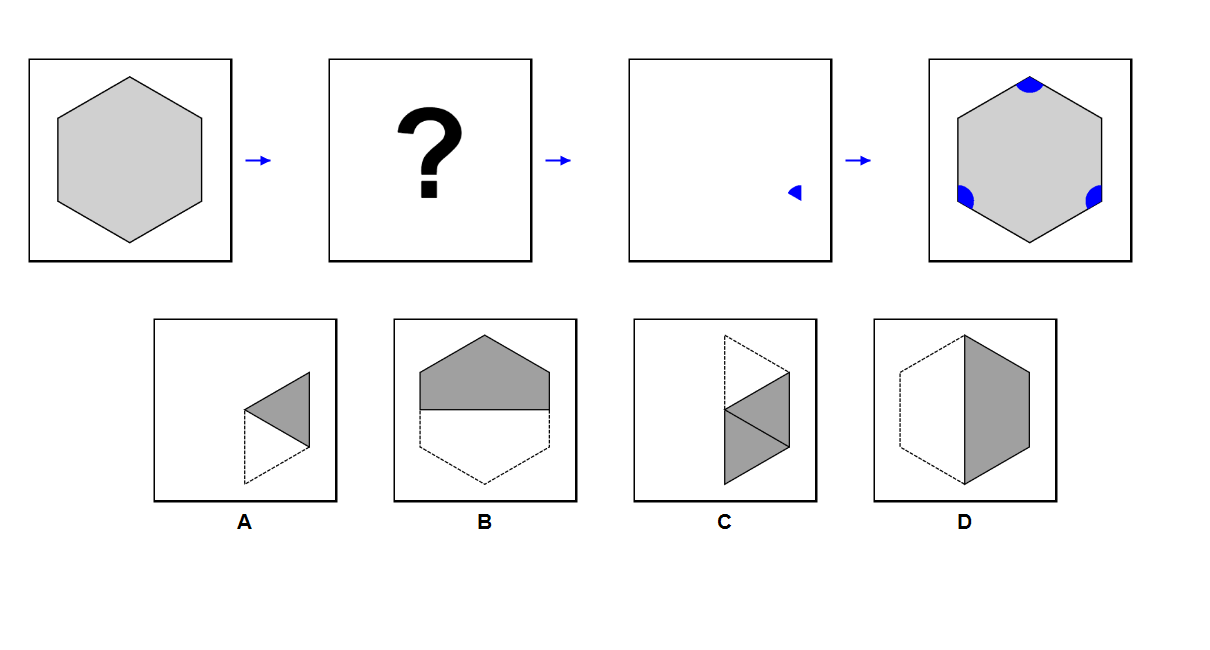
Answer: B